Interaction volume radius: 10 \u00c5
Interaction volume height: 20 \u00c5
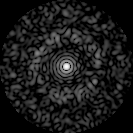
Disorder parameter: 0.8171